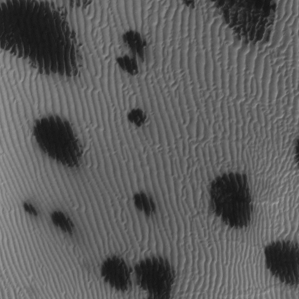
Label: frost